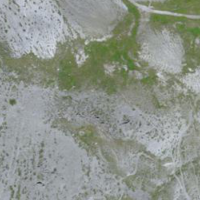
EUNIS habitat code: 31
Species observed at this site:
Carex firma
Selaginella selaginoides
Dryas octopetala
Gentiana clusii
Plantago alpina
Viola calcarata
Micranthes stellaris
Gentiana verna
Saxifraga caesia
Gentiana bavarica
Rumex arifolius
Campanula scheuchzeri
Silene acaulis
Saxifraga aizoides
Bartsia alpina